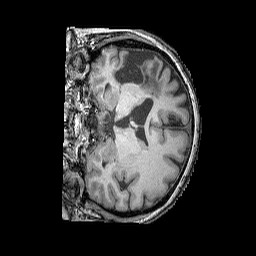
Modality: T1w
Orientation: coronal
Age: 39
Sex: female
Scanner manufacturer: siemens
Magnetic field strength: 3 T
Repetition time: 2.25 s
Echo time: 0.00415 s